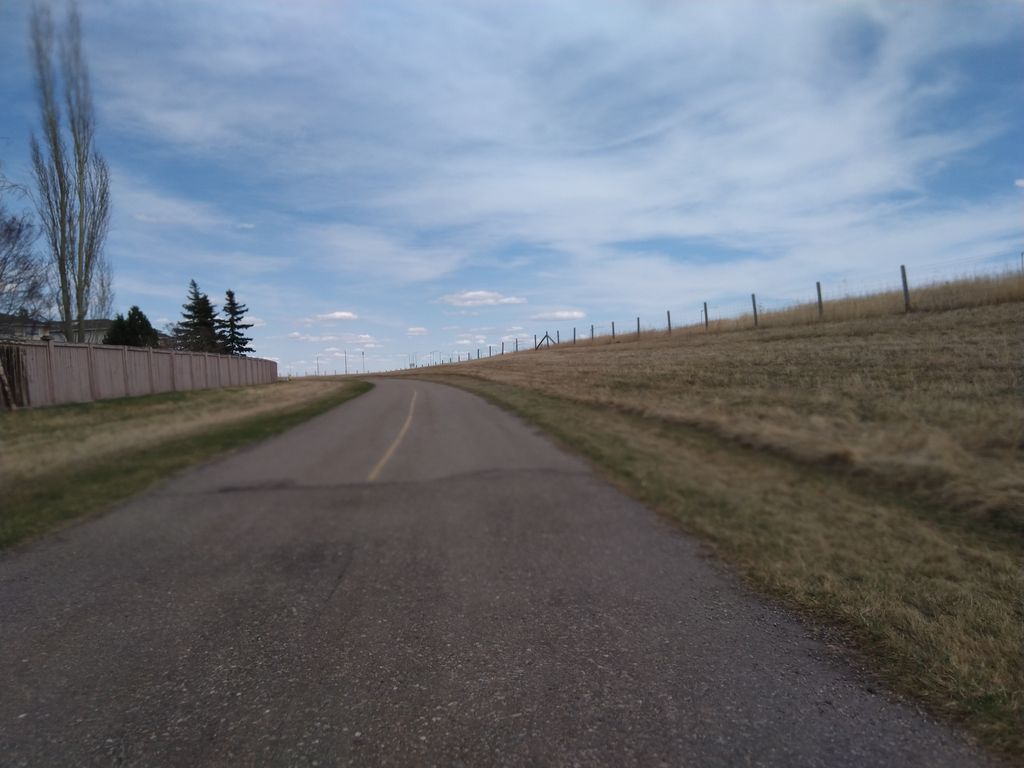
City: calgary